【题型】填空题　【知识点】平面几何　【难度】easy
如图, 已知 $AB // CD$, $\angle ABE = 100^\circ$, $\angle BEC = 40^\circ$, 则 $\angle ECD$ 的度数为\_\_\_\_\_\_。

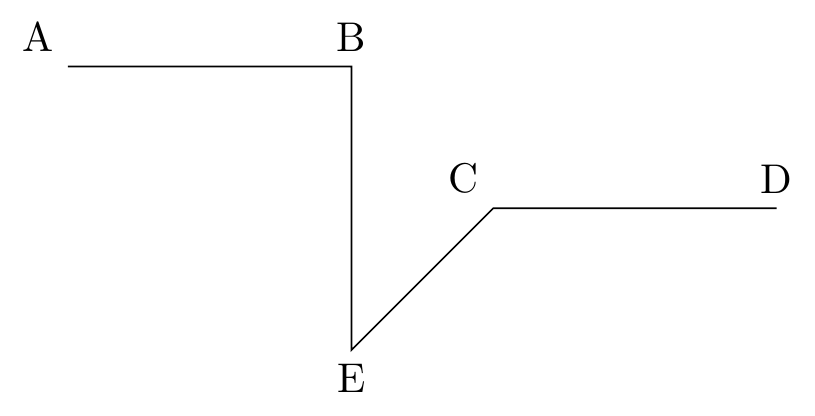
【解答】
解：过 $E$ 作 $EF // AB$,

$\because AB // CD$,

$\therefore AB // CD // EF$,

$\therefore \angle B = \angle BEF$, $\angle C + \angle CEF = 180^\circ$,

$\because \angle ABE = 100^\circ$,

$\therefore \angle BEF = 100^\circ$,

$\because \angle BEC = 40^\circ$,

$\therefore \angle CEF = \angle BEF - \angle BEC = 100^\circ - 40^\circ = 60^\circ$,

$\therefore \angle C = 180^\circ - \angle CEF = 120^\circ$,

故答案为：$120^\circ$。
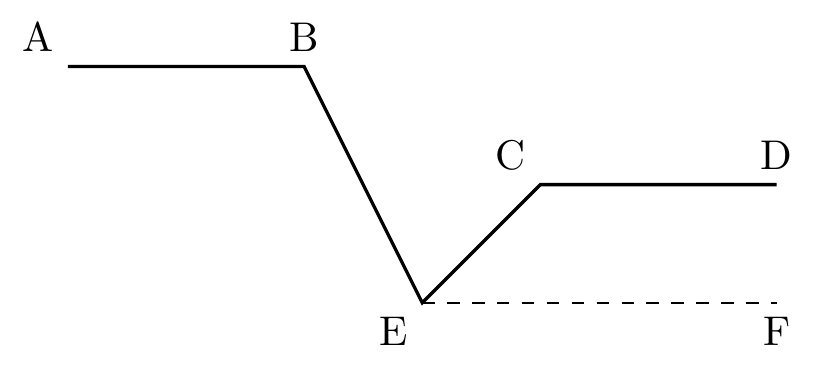